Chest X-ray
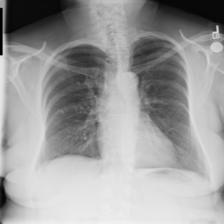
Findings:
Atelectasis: negative
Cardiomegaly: negative
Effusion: negative
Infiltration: negative
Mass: negative
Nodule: negative
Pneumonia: negative
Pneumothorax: negative
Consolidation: negative
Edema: negative
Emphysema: negative
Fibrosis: negative
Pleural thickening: negative
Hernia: negative